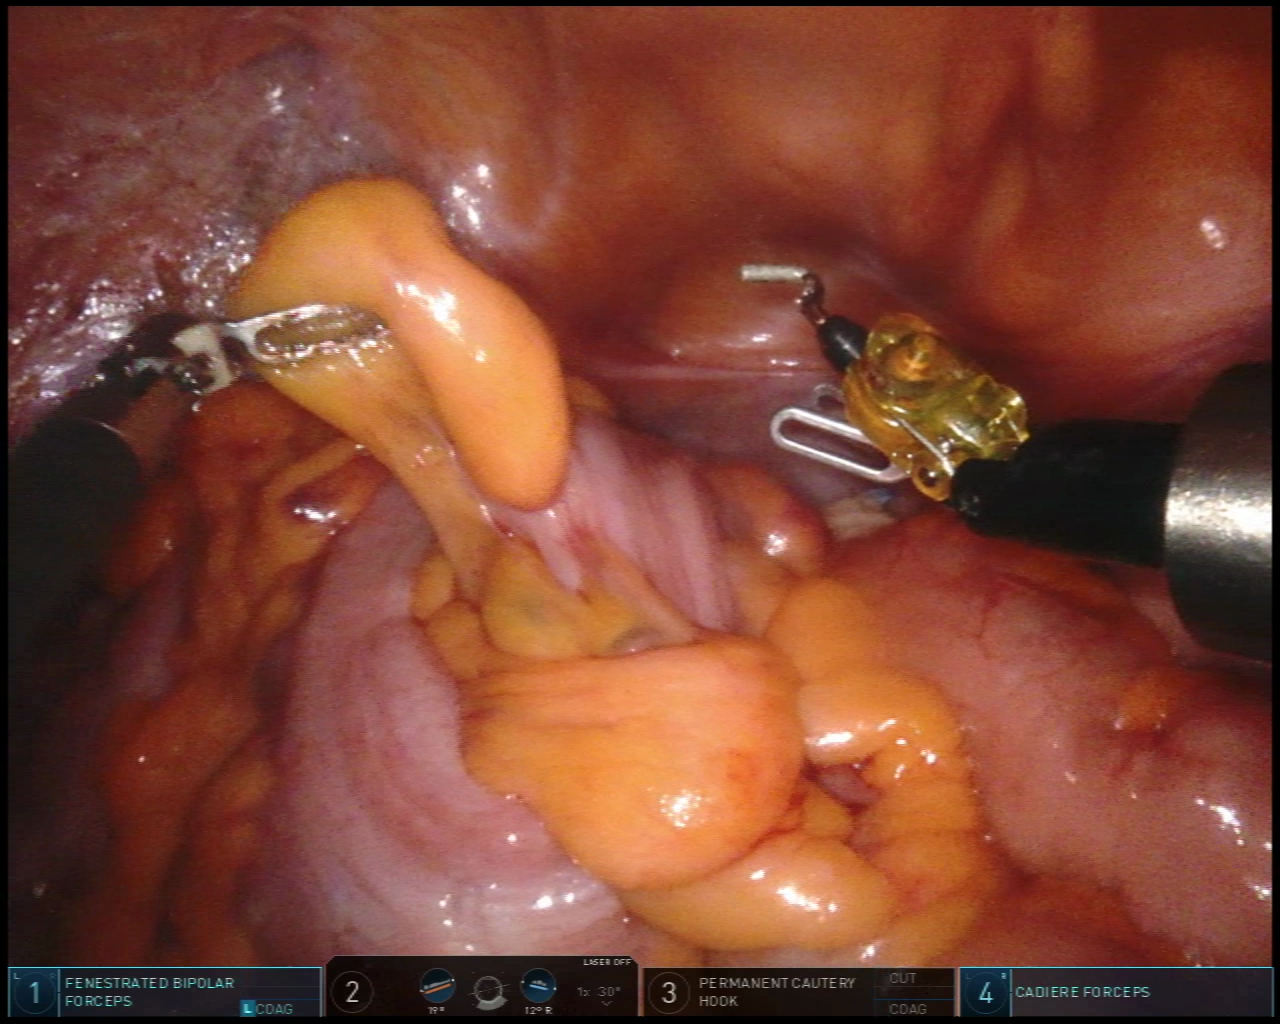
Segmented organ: colon
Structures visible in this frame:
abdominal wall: yes
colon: yes
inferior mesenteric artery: no
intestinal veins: no
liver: no
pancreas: no
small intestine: yes
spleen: no
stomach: no
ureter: no
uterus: no
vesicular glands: no